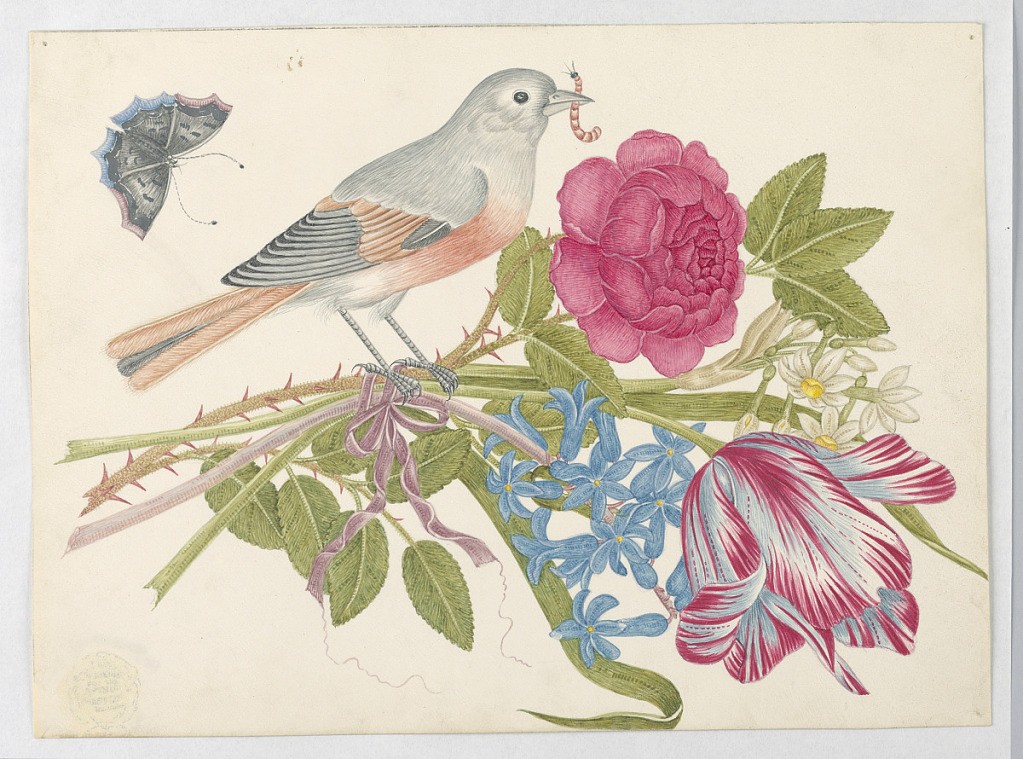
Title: Grey and Coral Bird on Bouquet with Rose, Tulip, Daisies, and Forget-Me-Nots, with Butterfly
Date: ca. 1800–1830
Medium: Pen and ink, graphite on coated wove paper
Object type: Drawing
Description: Grey and Coral Bird on Bouquet with Rose, Tulip, Daisies, and Forget-Me-Nots, with Butterfly